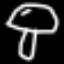
Label: mushroom